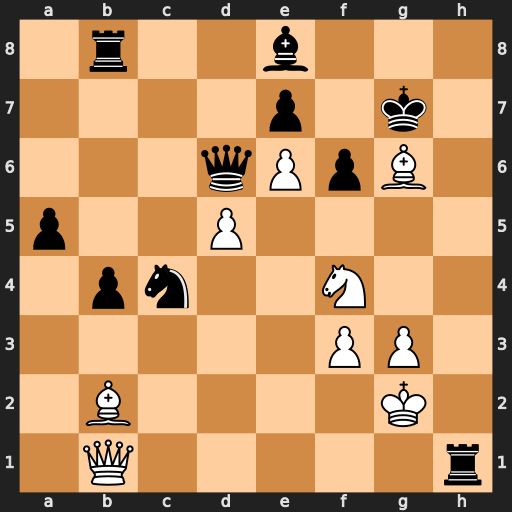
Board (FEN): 1r2b3/4p1k1/3qPpB1/p2P4/1pn2N2/5PP1/1B4K1/1Q5r
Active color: w
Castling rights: -
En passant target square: -
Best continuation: Kxh1 Qxf4 gxf4